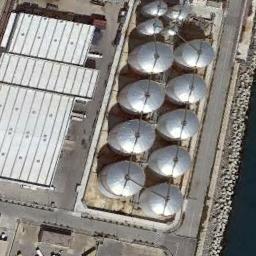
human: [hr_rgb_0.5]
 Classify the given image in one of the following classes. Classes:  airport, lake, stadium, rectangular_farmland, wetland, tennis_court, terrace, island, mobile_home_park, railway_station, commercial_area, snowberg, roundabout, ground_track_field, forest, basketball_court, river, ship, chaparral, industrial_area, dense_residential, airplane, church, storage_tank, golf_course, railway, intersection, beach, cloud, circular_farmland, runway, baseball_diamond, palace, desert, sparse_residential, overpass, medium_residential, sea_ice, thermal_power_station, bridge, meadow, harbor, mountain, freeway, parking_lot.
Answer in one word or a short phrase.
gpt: storage_tank